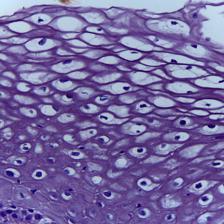
Diagnosis: Normal